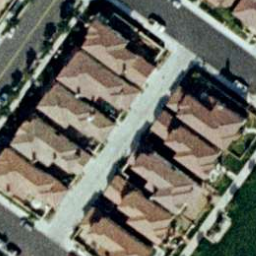
Label: residential